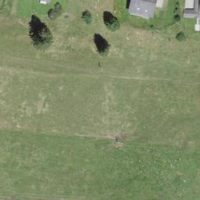
EUNIS habitat code: 25
Species observed at this site:
Dactylorhiza maculata